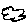
Label: cloud